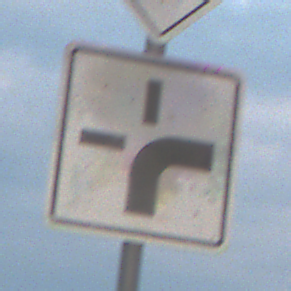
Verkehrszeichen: VerlaufVorfahrtsstrasse3
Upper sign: Vorfahrtsstrasse
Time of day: SunriseSunset
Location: Outdoor (Nature)
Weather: PartlyCloudy
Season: NotSpecified
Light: Natural